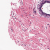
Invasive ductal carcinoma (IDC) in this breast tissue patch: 0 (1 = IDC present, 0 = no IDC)